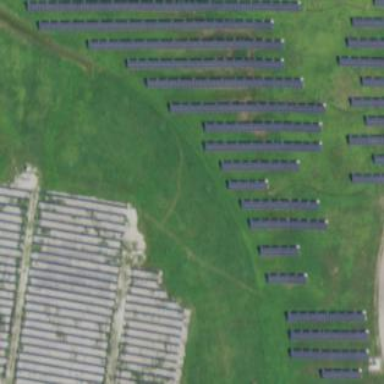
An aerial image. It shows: Solar power plant using photovoltaic technology to generate electricity.